Field crop: maize
Growth stage: 2
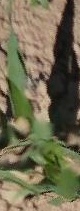
Species: maize